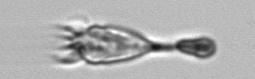
Label: Paratontonia_gracillima